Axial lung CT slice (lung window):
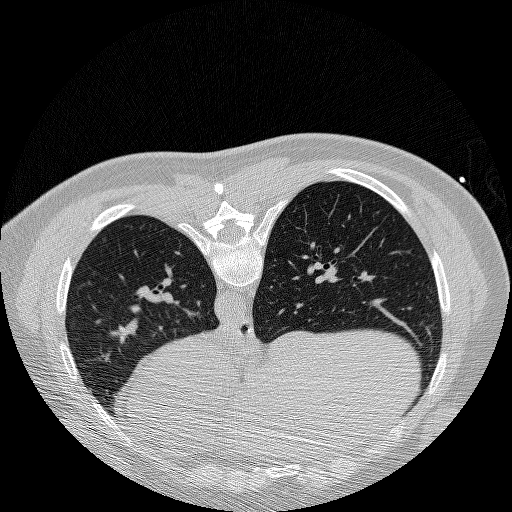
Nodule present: no